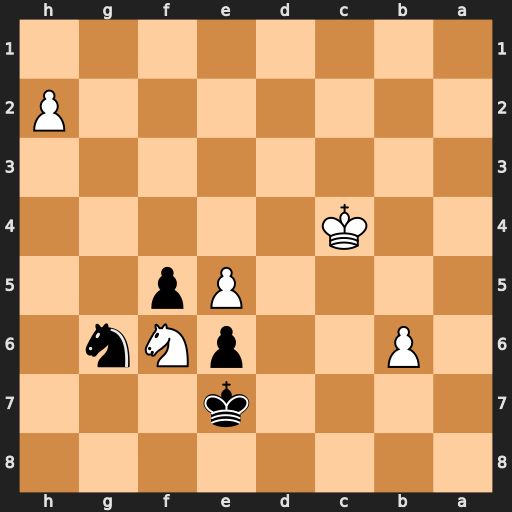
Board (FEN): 8/4k3/1P2pNn1/4Pp2/2K5/8/7P/8
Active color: b
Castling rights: -
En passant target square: -
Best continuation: Nxe5+ Kc5 Kxf6 b7 Ke7